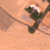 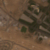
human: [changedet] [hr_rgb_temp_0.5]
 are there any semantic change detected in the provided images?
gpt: The park was extended.